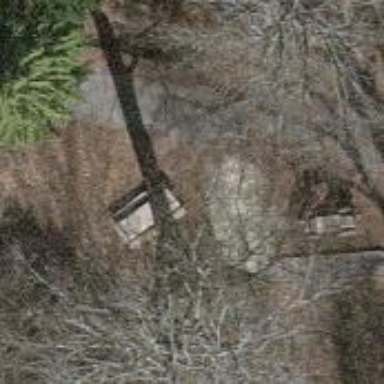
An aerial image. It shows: Picnic table located in leisure land area.